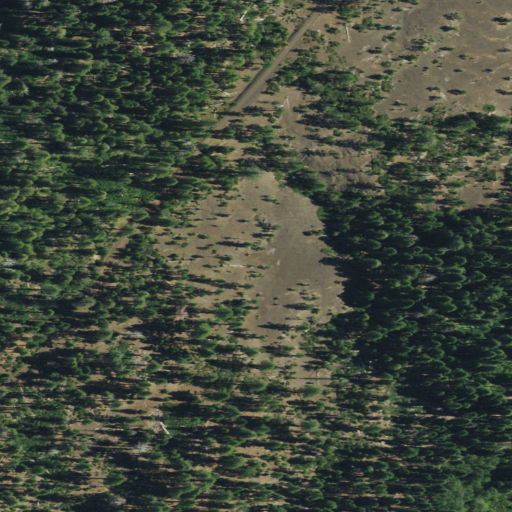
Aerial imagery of ridge(s) in California named Mooreville Ridge containing evergreen forest, grassland, and shrub